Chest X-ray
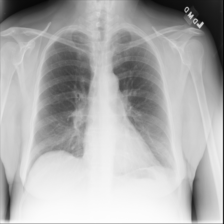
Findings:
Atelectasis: negative
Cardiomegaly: negative
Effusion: negative
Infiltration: negative
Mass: negative
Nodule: negative
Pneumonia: negative
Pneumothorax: negative
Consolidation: negative
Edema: negative
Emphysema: negative
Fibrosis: negative
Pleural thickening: negative
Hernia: negative